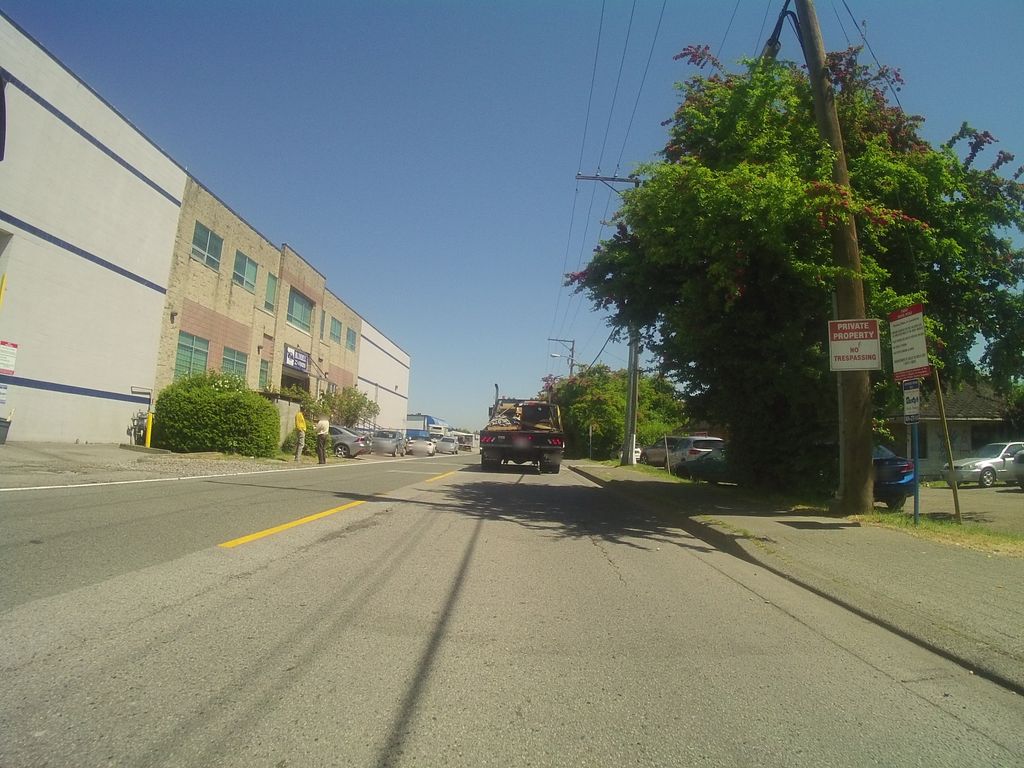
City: vancouver